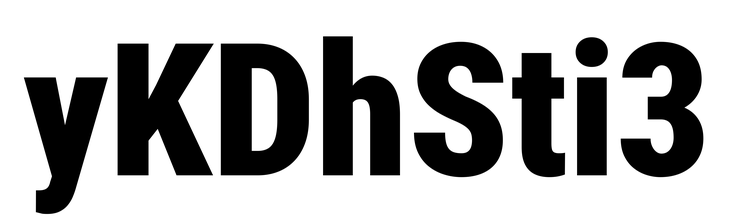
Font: Roboto_Condensed_Black